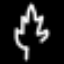
Label: leaf